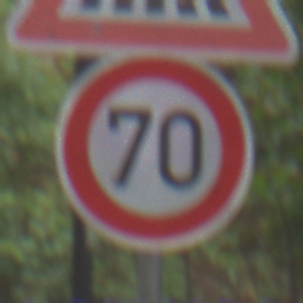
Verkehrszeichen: Geschwindigkeit70
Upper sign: FussgaengerueberwegRechts
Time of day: MorningAfternoon
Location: Outdoor (Urban)
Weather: Overcast
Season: NotSpecified
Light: Natural